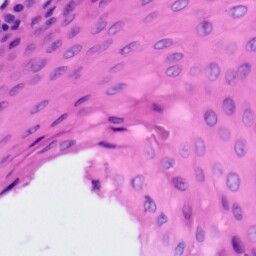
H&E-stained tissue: Tonsil